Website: lowes
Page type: customer-info-address
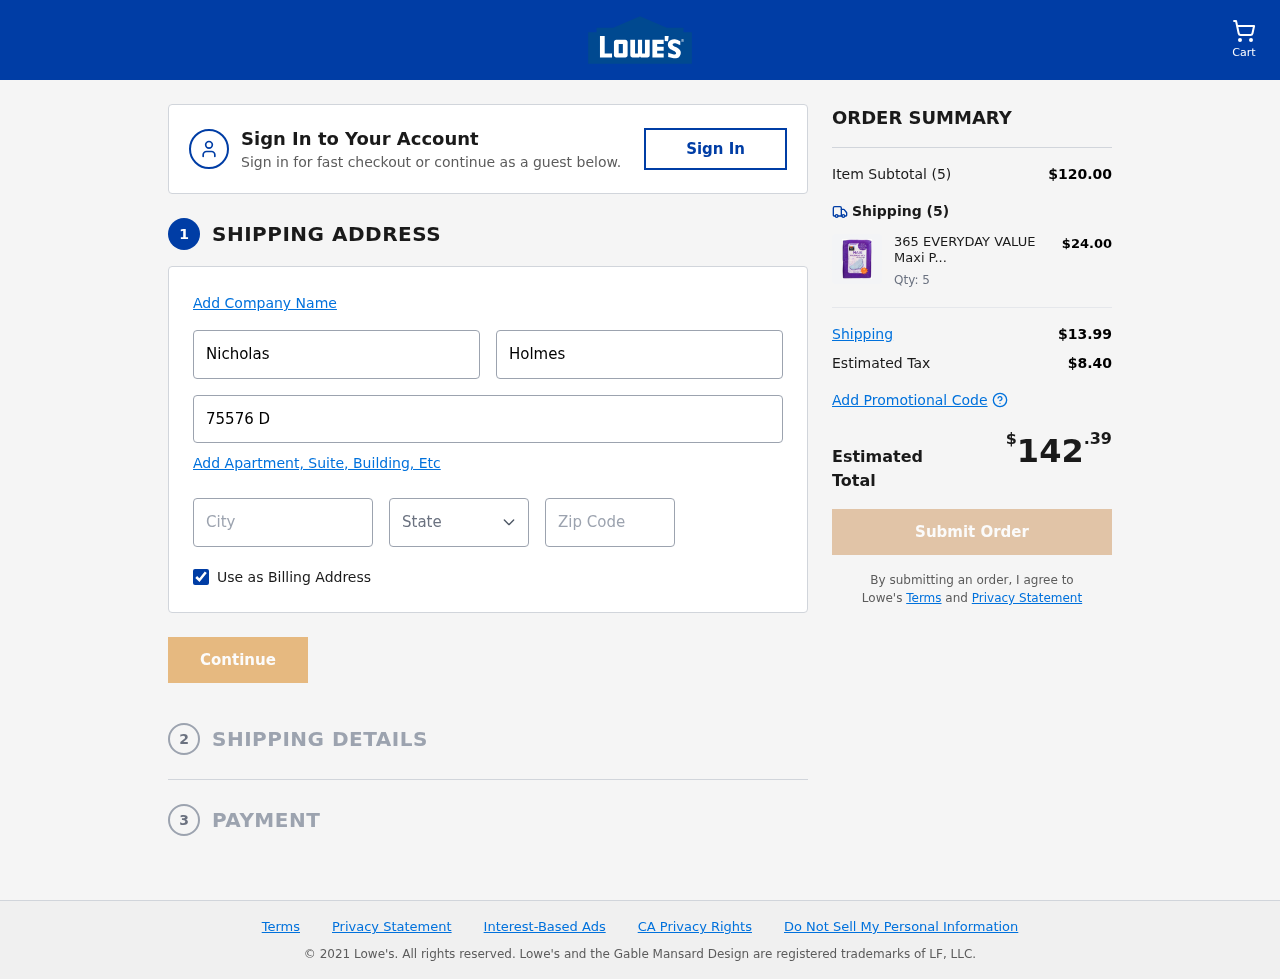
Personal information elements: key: PII_CITY
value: Trevinobury
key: PII_FIRSTNAME
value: Nicholas
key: PII_LASTNAME
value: Holmes
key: PII_POSTCODE
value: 92952
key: PII_STATE_ABBR
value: VA
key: PII_STREET
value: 75576 Dana Villages
Product elements: key: PRODUCT1_NAME
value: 365 EVERYDAY VALUE Maxi Pad Overnight, 14 CT
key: PRODUCT1_PRICE
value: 24
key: PRODUCT1_QUANTITY
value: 5
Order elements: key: ORDER_NUM_ITEMS
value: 5
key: ORDER_SUBTOTAL
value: $120.00
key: ORDER_NUM_ITEMS2
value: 5
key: ORDER_SHIPPING_COST
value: $13.99
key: ORDER_TAX
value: $8.40
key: ORDER_TOTAL
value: $142.39